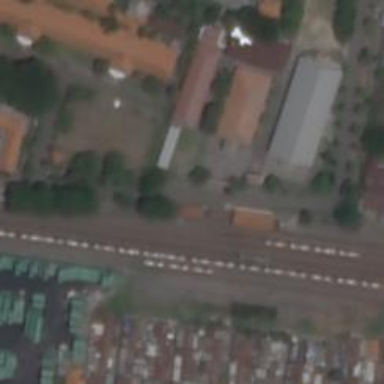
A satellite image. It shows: Railway station.